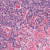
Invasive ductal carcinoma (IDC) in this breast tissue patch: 1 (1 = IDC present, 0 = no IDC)